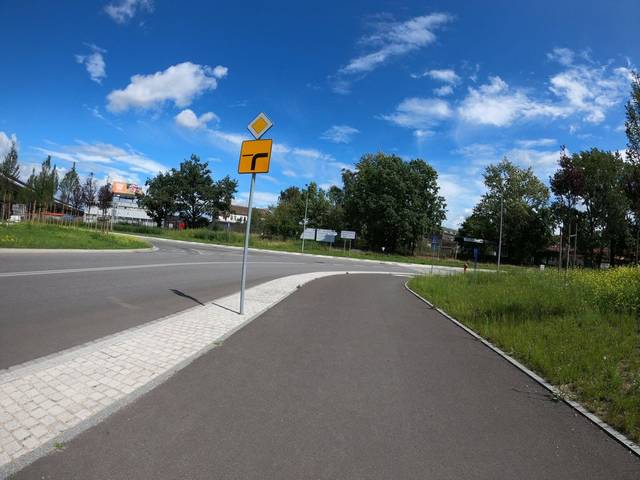
Region: Germany
Coordinates: 53.419, 14.567